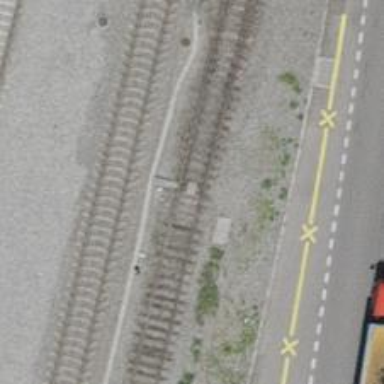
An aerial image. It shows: Railway switch.